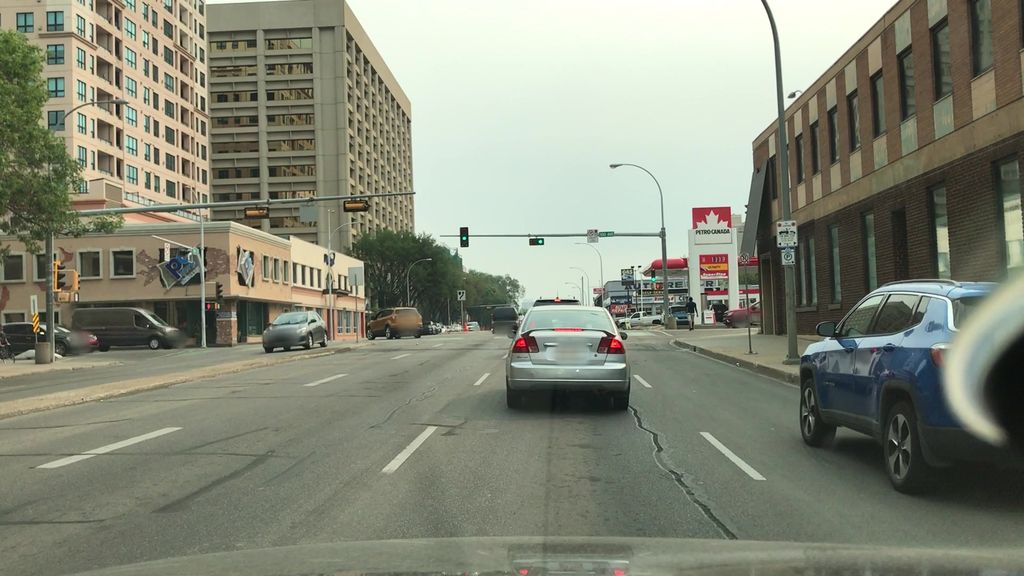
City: edmonton